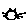
Label: cat